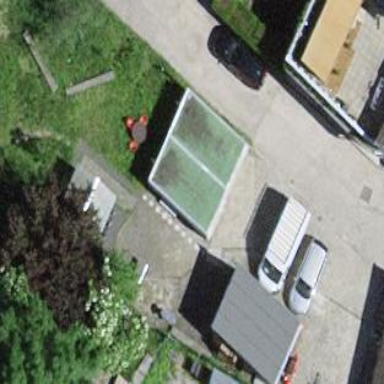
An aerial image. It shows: Group of garages.